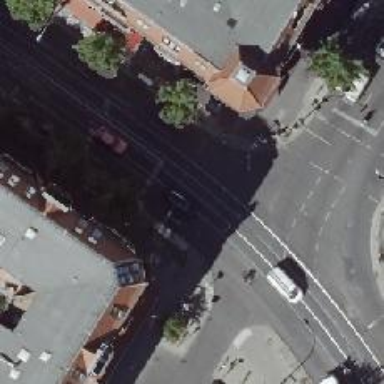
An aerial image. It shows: Crossing with traffic signals.